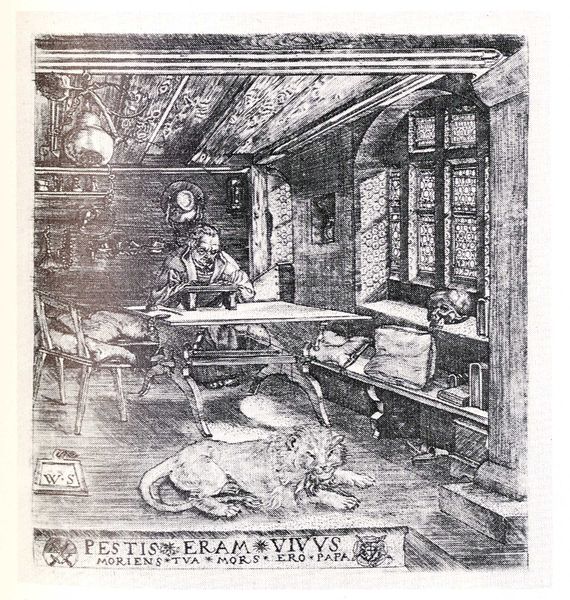
Titel: Pestis Eram Vivvs
Künstler: Wolfgang Stuber
Institution: (Seriendruck)
Schlagwörter: dunkel, feder, mann, schatten, weiß, sitzen, fenster, glas, grau, holz, hut, lampe, licht, pfeiler, raum, schwarz, stuhl, säule, tisch, zeichen, zeichnung, zimmer, dach, gebäude, haus, hund, tier, muster, regal, wand, schädel, innenraum, signatur, hütte, sonne, boden, interieur, decke, vater, kanne, kürbis, schrift, arbeitszimmer, bücher, liegen, man, perspektive, studie, grafik, bank, kissen, tafel, inschrift, lesen, atelier, leuchter, balken, stube, stufen, kammer, lichteinfall, buch, sprossen, einöde, druck, monogramm, schraffur, radierung, stich, schwarzweiß, text, buchstaben, beschriftung, schriftsteller, spiegelverkehrt, kardinal, holzdecke, tischplatte, bleiglas, kopie, pult, textfeld, maserung, leben, totenkopf, werkstatt, löwen, zitat, schreiben, fensterbank, priester, luther, heiliger, garderobe, lesepult, gelehrter, löwe, heilige, niesche, lesend, studieren, dürer, schreiber, studierzimmer, tintenfass, sekretär, gespiegelt, studium, schreibstube, kupferstich, totenschädel, fenstersprossen, gehäuse, tatzen, holzbalken, vertäfelung, holzbalkendecke, sterbend, vorzeichnung, latein, perspektivisch, beischrift, lateinisch, trophäen, deckenbalken, hieronymus, einsiedler, einsiedelei, sanduhr, sitezn, lebend, hieronimus, pest, papa, hieronymos, kardinalshut, wissen, gehäus, hieronymus im gehäus, ihitiale, nachahmung, heiliger hieronymus, fesnterrahmen, ambrosius, hieronismus, nach dürer, t#, "bild verzerrt", raum haus, gelehrtenstube, kateder